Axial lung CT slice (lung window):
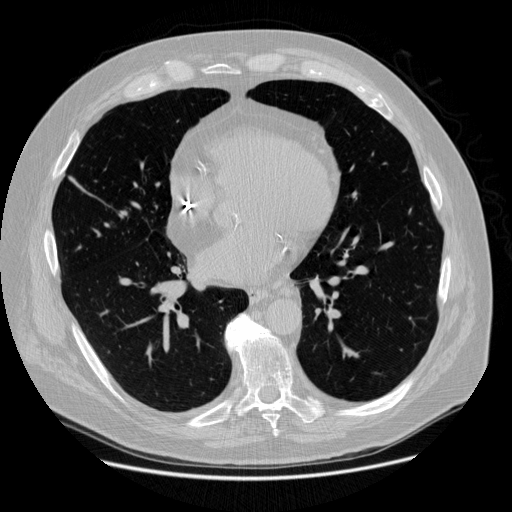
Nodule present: no